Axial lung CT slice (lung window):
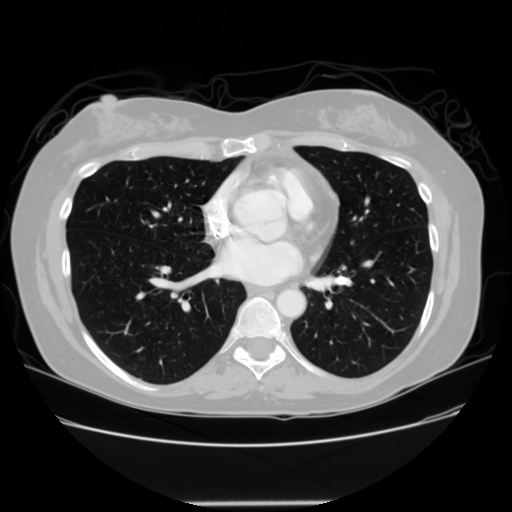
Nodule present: no